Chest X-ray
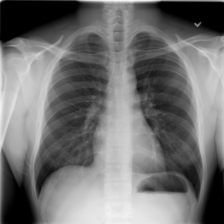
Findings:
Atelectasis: negative
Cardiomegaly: negative
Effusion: negative
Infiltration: negative
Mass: negative
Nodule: negative
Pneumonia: negative
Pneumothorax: negative
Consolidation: negative
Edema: negative
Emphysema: negative
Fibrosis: negative
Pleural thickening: negative
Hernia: negative